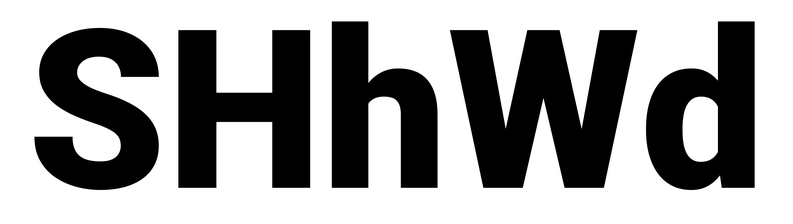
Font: Roboto_Black